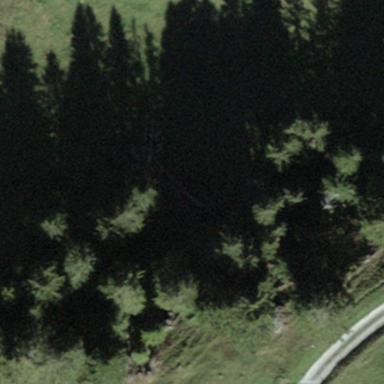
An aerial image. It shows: Forest area.